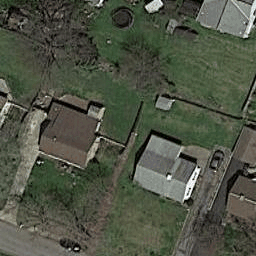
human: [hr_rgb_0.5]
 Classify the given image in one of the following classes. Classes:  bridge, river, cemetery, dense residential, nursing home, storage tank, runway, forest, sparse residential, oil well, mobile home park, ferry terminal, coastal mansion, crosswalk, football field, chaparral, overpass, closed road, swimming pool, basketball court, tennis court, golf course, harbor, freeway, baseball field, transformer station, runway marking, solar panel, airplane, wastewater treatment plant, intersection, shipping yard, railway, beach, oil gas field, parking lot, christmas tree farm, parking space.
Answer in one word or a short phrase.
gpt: sparse residential